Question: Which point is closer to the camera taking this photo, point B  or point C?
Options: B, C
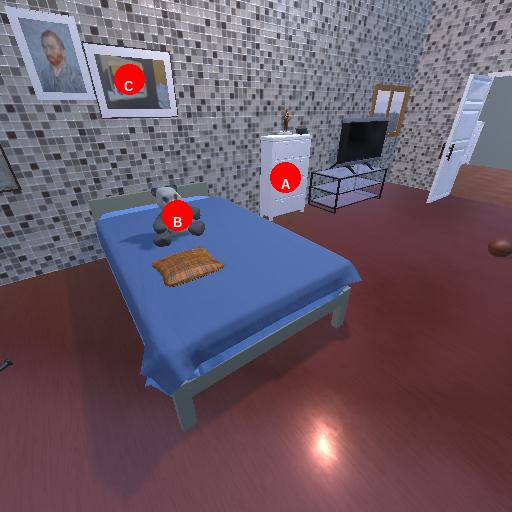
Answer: B